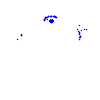
Particle: proton